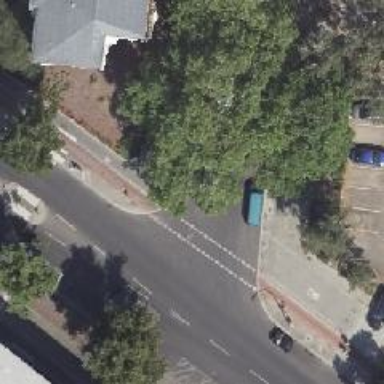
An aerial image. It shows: Unmarked crossing on the road.